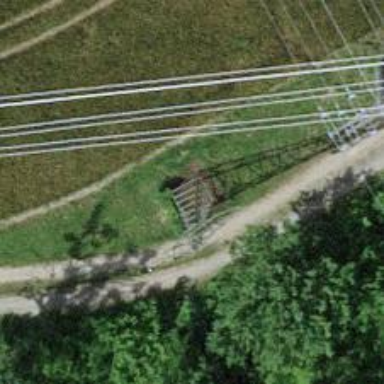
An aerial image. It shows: Lattice structure tower used for power distribution.